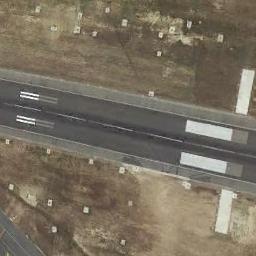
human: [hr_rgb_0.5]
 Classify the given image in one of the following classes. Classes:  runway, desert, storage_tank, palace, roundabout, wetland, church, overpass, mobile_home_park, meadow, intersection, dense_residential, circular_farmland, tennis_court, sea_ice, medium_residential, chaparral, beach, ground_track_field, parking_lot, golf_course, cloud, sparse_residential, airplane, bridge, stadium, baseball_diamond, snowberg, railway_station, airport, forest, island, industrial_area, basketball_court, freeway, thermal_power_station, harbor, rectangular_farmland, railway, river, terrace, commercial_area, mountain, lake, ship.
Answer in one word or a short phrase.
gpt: runway